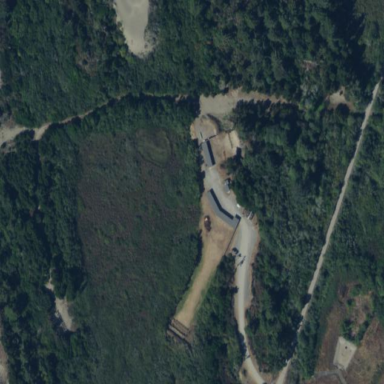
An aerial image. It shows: Shooting sport area.